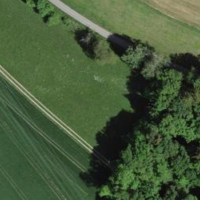
EUNIS habitat code: 24
Species observed at this site:
Aesculus hippocastanum